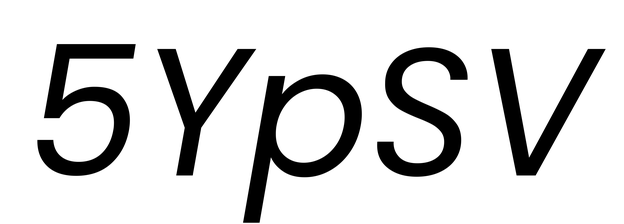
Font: Poppins-Italic